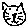
Label: cat